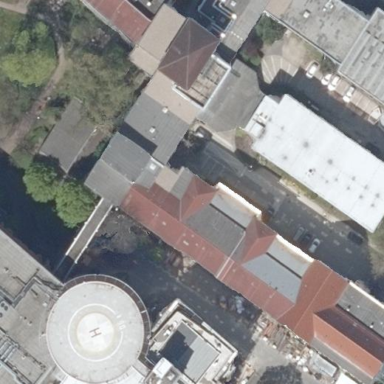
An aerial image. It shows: Hospital building.